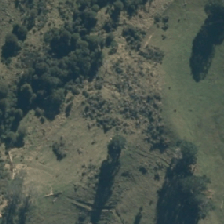
Land cover: manuka_kanuka